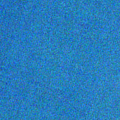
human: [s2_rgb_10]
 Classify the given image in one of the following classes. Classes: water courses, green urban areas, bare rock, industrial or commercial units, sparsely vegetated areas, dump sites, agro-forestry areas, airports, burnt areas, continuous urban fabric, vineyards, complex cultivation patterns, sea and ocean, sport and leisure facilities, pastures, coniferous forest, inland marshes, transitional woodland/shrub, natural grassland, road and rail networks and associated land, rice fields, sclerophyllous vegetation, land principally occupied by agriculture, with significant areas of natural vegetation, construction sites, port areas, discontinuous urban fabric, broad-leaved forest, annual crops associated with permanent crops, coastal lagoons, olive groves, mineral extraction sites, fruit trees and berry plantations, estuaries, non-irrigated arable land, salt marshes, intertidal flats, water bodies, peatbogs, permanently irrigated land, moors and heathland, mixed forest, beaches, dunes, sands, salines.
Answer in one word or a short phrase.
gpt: sea and ocean